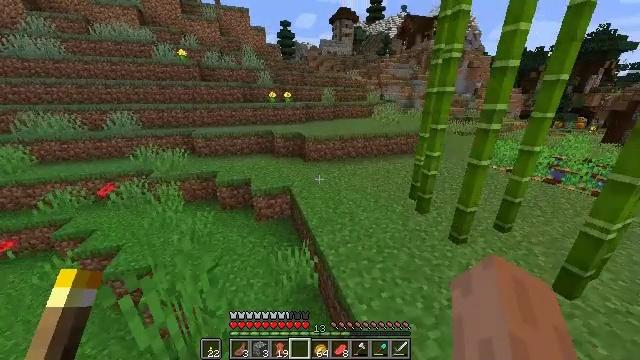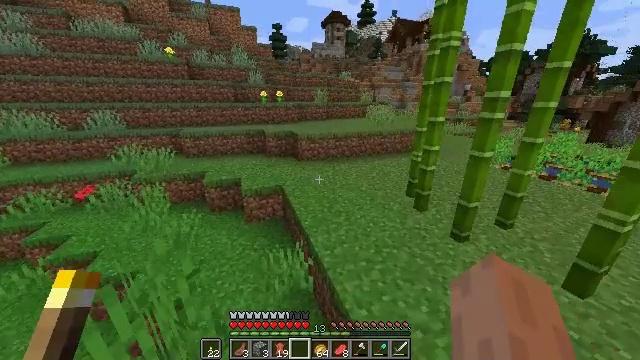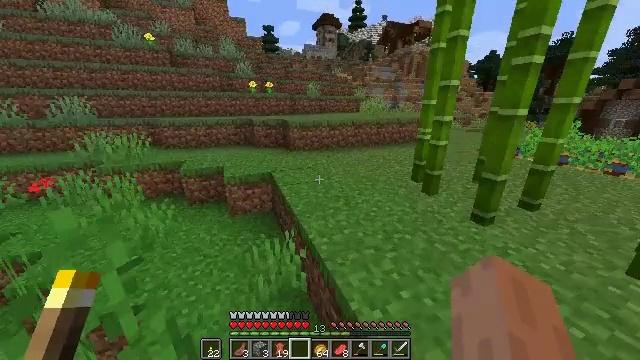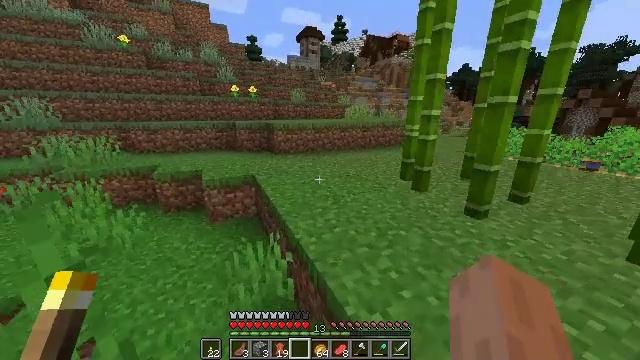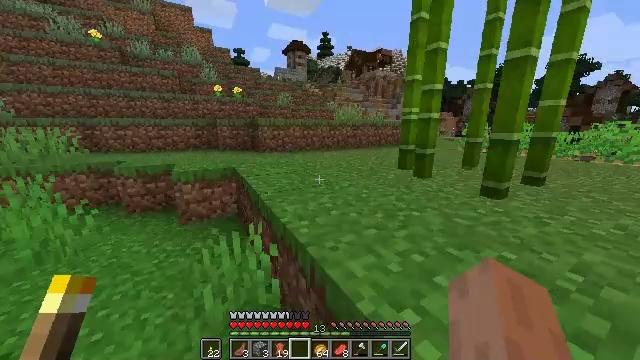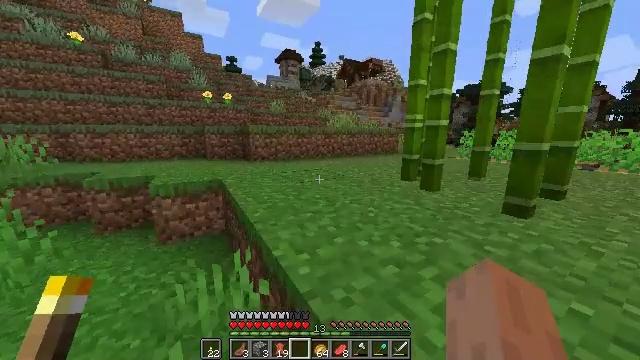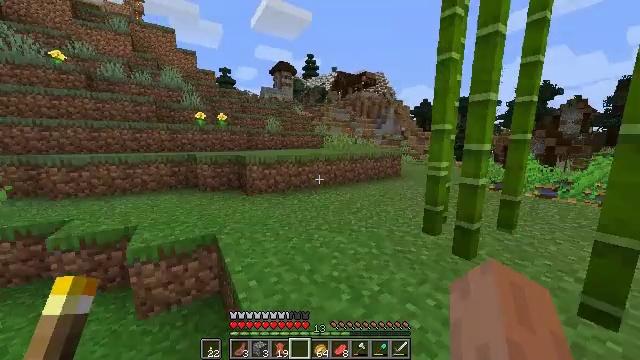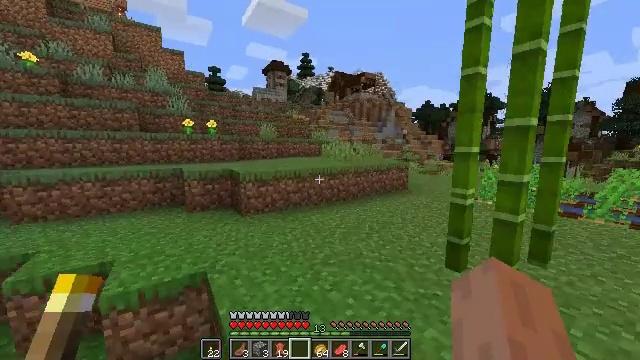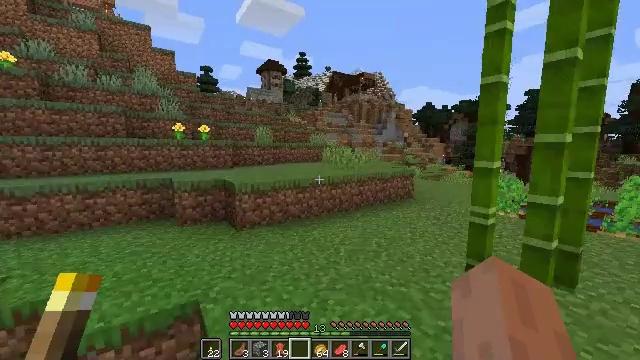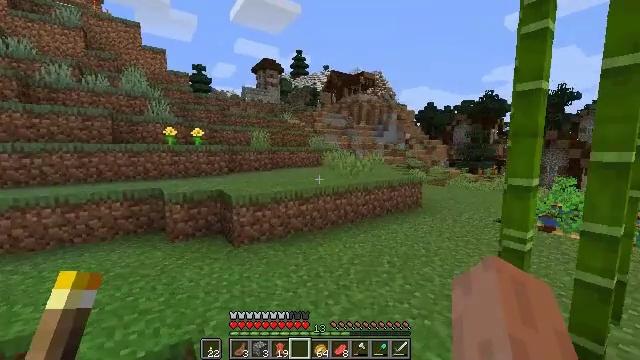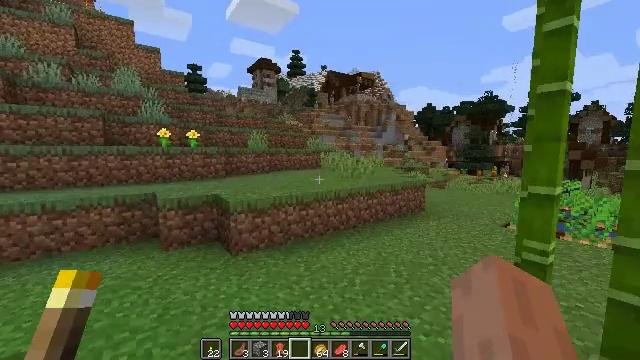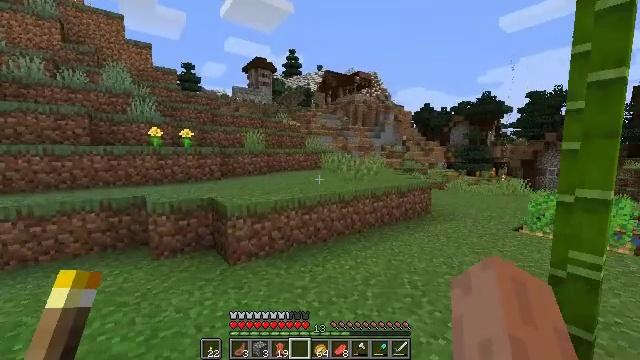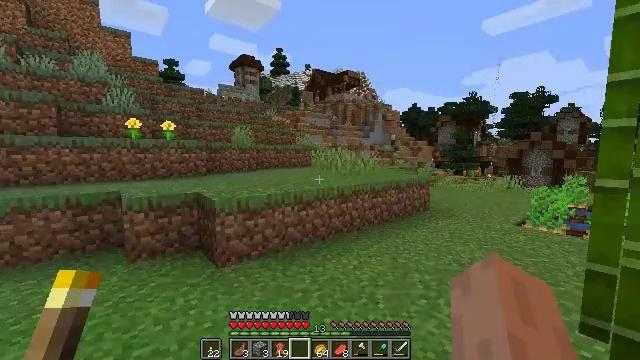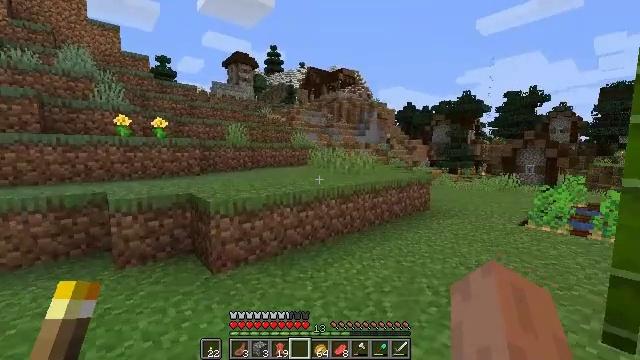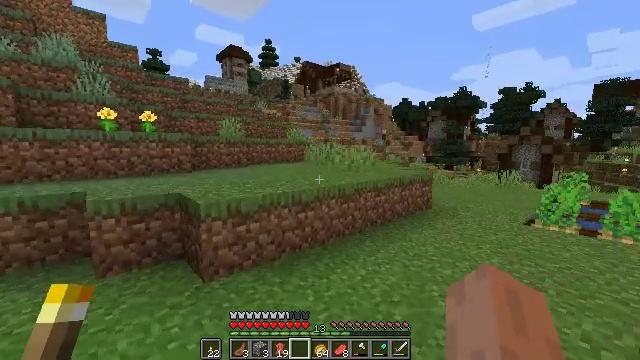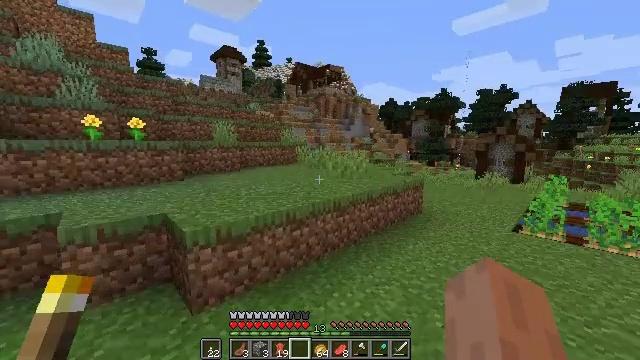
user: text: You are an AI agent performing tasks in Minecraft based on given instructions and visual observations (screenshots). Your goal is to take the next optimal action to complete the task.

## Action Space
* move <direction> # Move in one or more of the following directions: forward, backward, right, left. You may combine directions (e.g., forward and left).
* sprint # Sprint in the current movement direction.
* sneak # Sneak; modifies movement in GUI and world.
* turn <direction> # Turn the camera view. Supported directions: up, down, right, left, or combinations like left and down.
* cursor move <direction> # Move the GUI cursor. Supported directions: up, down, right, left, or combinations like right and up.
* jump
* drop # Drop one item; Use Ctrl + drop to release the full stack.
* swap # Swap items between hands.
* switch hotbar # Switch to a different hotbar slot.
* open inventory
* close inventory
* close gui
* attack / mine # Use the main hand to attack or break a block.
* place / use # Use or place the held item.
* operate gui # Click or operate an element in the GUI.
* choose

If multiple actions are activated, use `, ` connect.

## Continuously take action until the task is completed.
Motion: motion action
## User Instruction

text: Destroy the jungle sapling to pick it up.
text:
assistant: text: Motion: move forward, turn right, jump
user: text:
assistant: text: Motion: move forward, turn right, jump
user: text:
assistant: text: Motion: move forward, sprint, turn right and up, jump
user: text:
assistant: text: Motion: move forward, sprint, turn right and up, jump
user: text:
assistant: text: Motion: move forward, sprint, turn right and up, jump
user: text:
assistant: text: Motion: move forward, sprint, turn right and up, jump
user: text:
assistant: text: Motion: move forward, turn right and up, jump
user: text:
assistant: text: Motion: move forward, jump
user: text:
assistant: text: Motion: move forward, jump
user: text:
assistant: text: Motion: move forward, jump
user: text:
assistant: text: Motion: move forward, jump
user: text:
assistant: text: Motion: move forward, turn right, jump
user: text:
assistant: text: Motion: move forward, turn right, jump
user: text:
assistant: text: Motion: move forward, sprint, turn right, jump
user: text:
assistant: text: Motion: move forward, sprint, turn right and down, jump
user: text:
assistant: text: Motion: move forward, sprint, turn right, jump
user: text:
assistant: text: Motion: move forward, sprint, turn right and down, jump
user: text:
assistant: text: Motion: move forward, turn right and down, jump
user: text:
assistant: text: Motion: move forward, turn right and down, jump
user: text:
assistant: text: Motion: move forward, turn right and down, jump
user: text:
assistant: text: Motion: move forward, turn right and down, jump
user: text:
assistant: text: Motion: move forward, turn right and down, jump
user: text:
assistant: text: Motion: move forward, turn right and down, jump
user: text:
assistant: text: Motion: move forward, turn right, jump
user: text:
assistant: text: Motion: move forward, sprint, jump
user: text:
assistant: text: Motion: move forward, sprint, jump
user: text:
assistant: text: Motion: move forward, sprint, jump
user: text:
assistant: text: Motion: move forward, sprint, jump
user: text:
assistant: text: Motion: move forward, jump
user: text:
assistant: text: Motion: move forward, jump